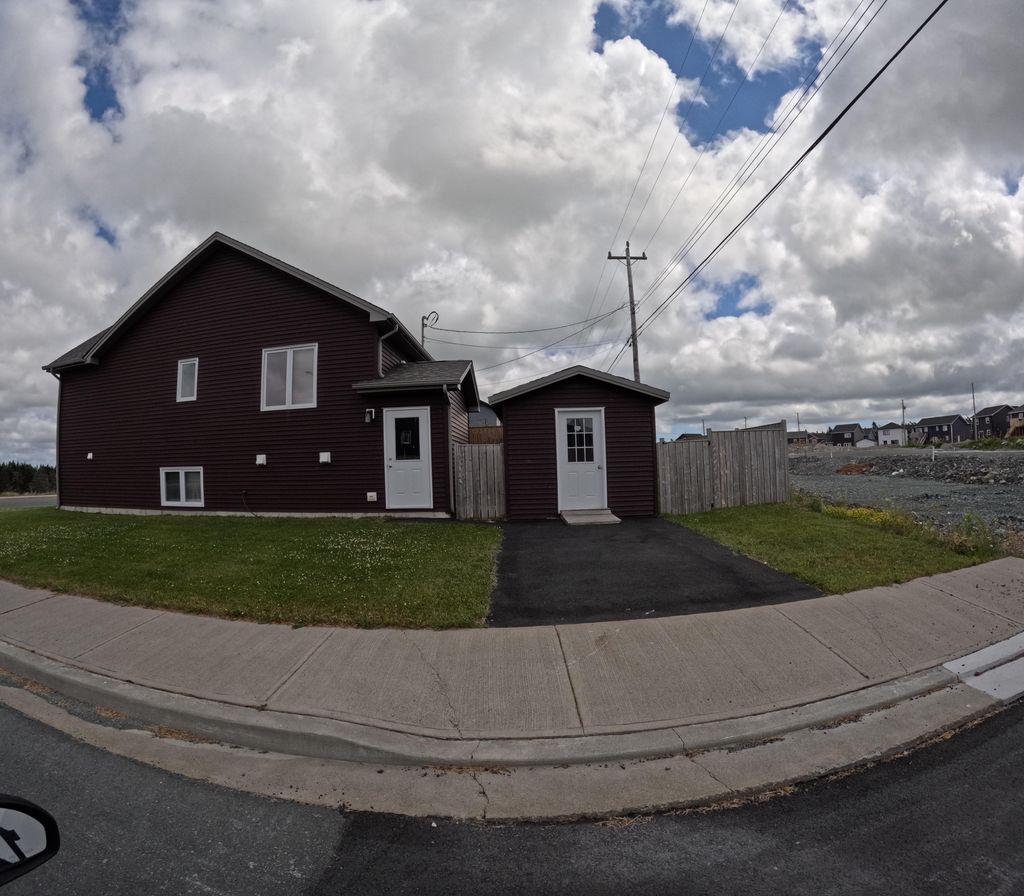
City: st_johns